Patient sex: F
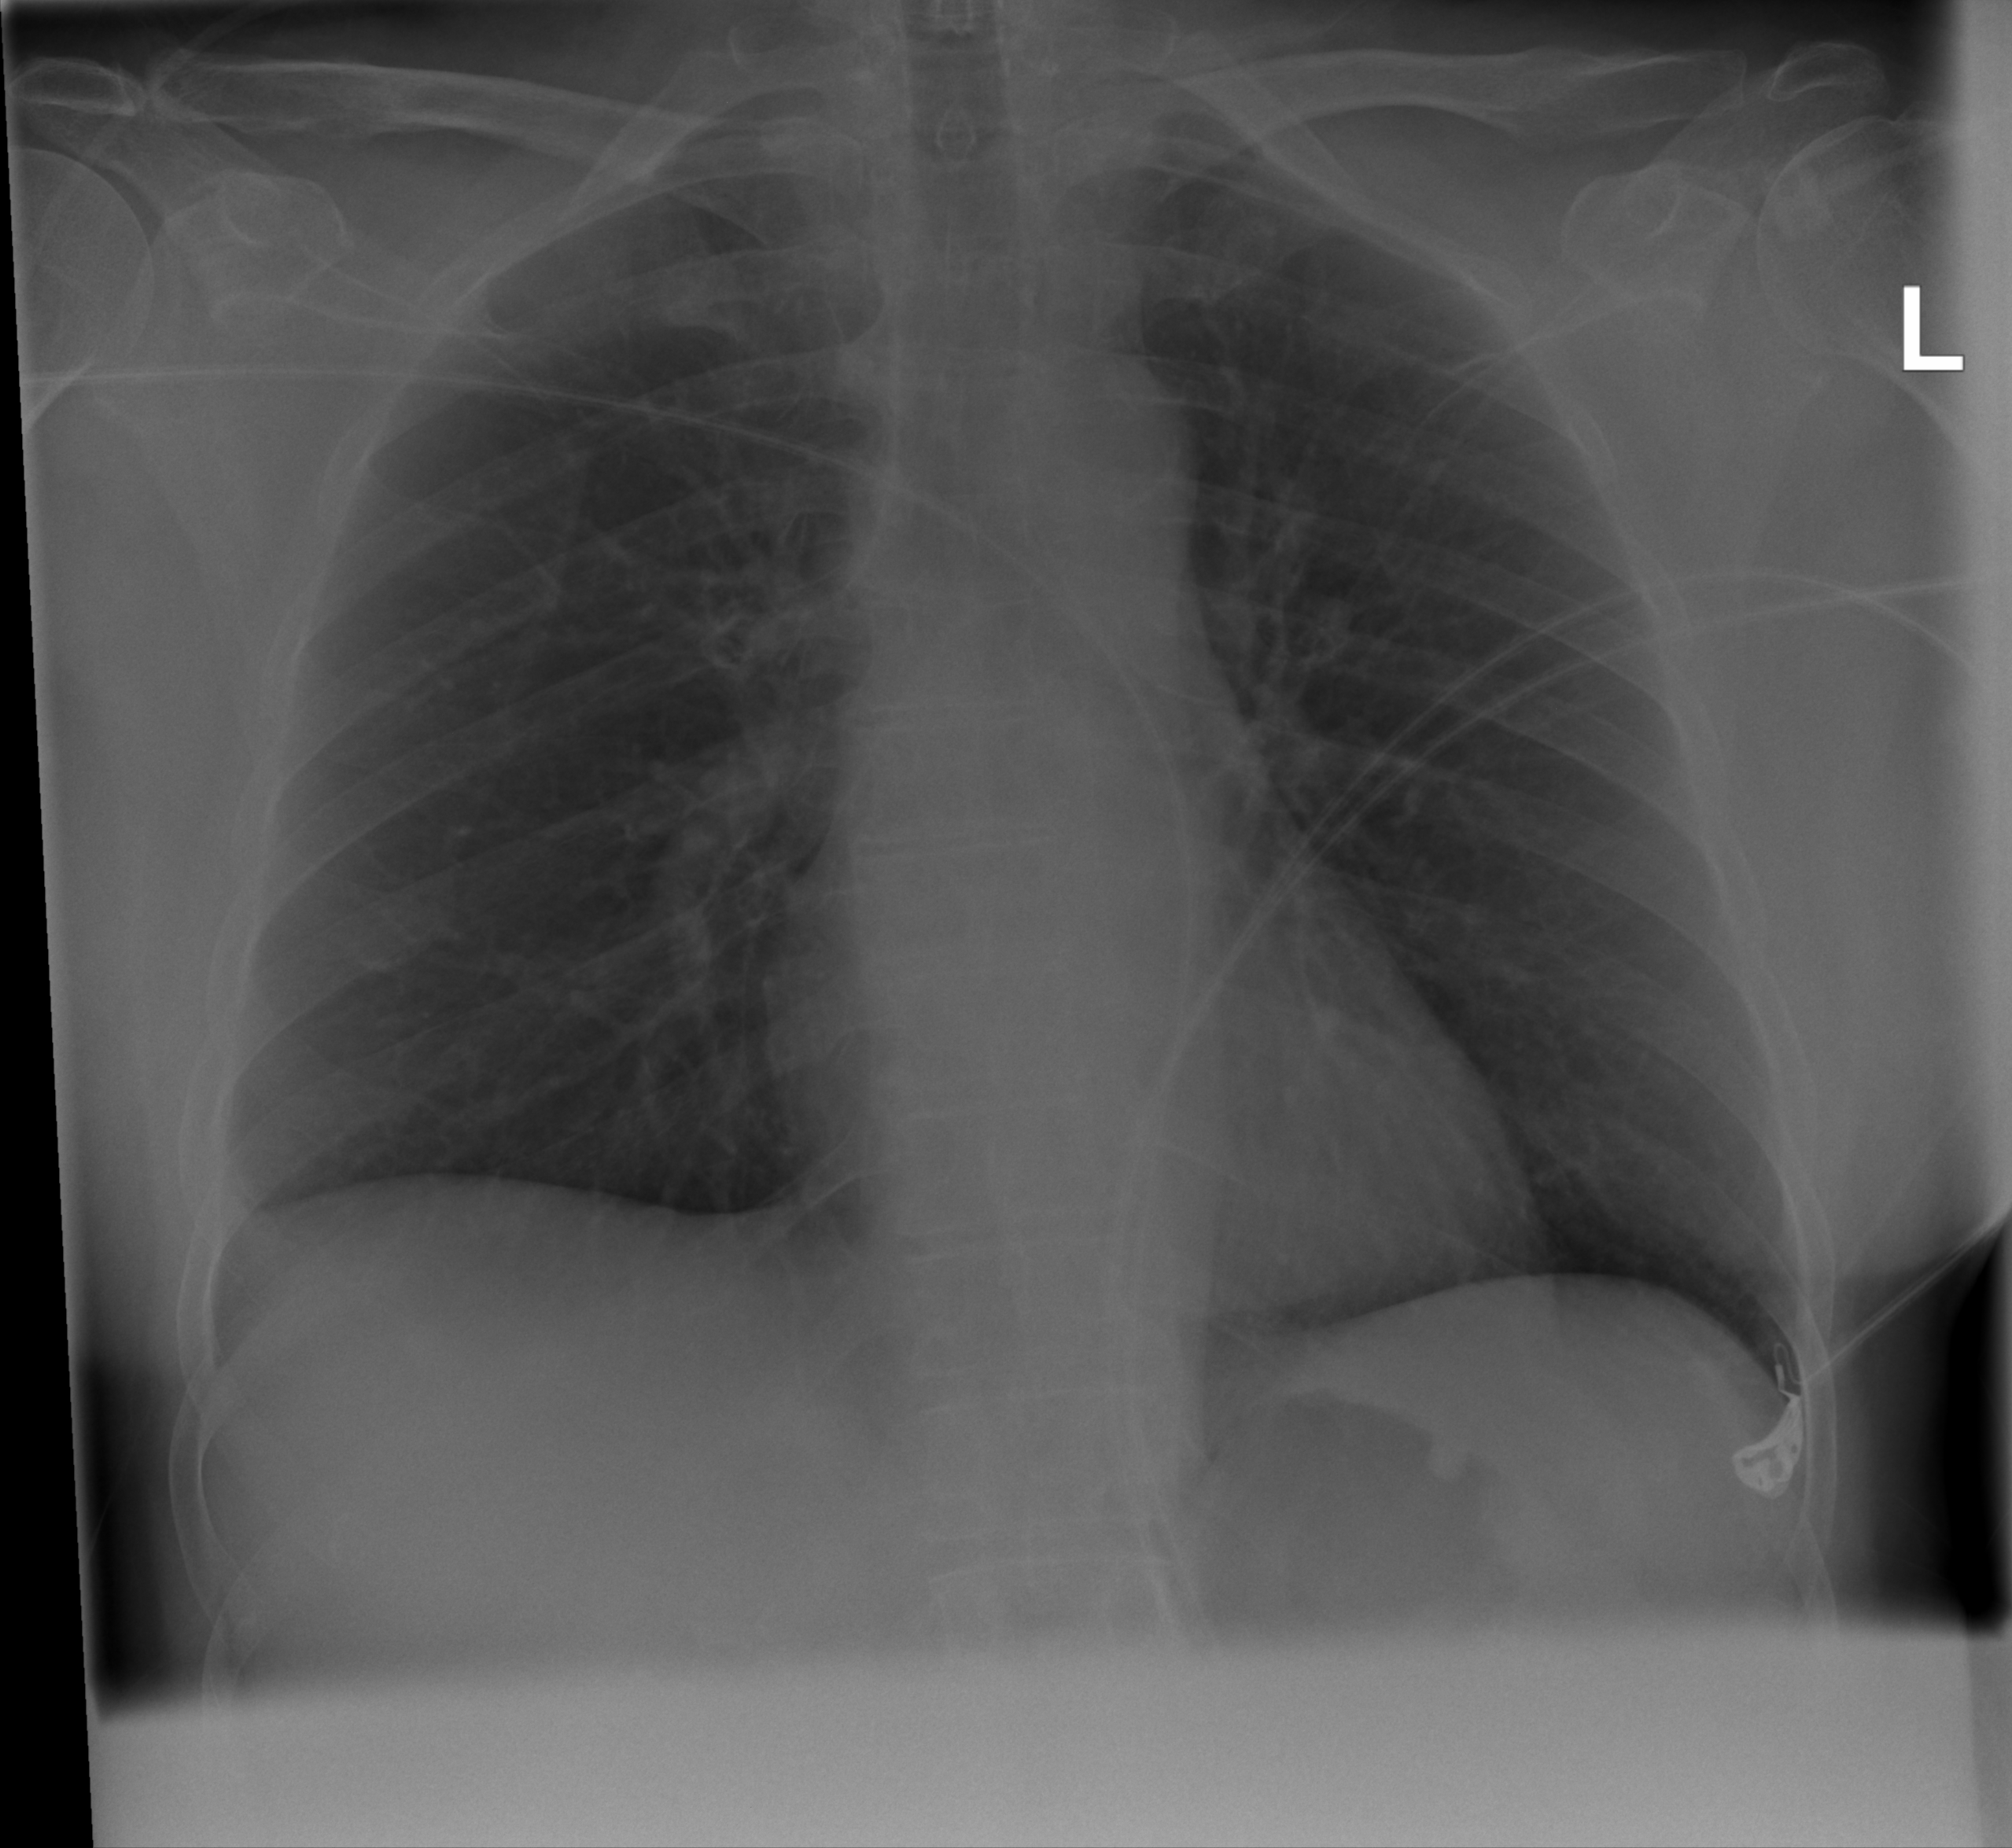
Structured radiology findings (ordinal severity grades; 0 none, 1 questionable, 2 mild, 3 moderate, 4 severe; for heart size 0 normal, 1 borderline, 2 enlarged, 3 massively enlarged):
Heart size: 0
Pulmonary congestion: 0
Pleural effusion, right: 2
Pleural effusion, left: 0
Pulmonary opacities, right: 0
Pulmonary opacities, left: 0
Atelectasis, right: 0
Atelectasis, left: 0